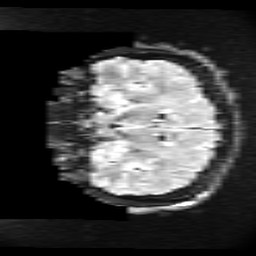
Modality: FLAIR
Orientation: coronal
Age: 35
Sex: female
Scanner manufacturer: ge
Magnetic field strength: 3 T
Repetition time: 11 s
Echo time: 0.1497 s